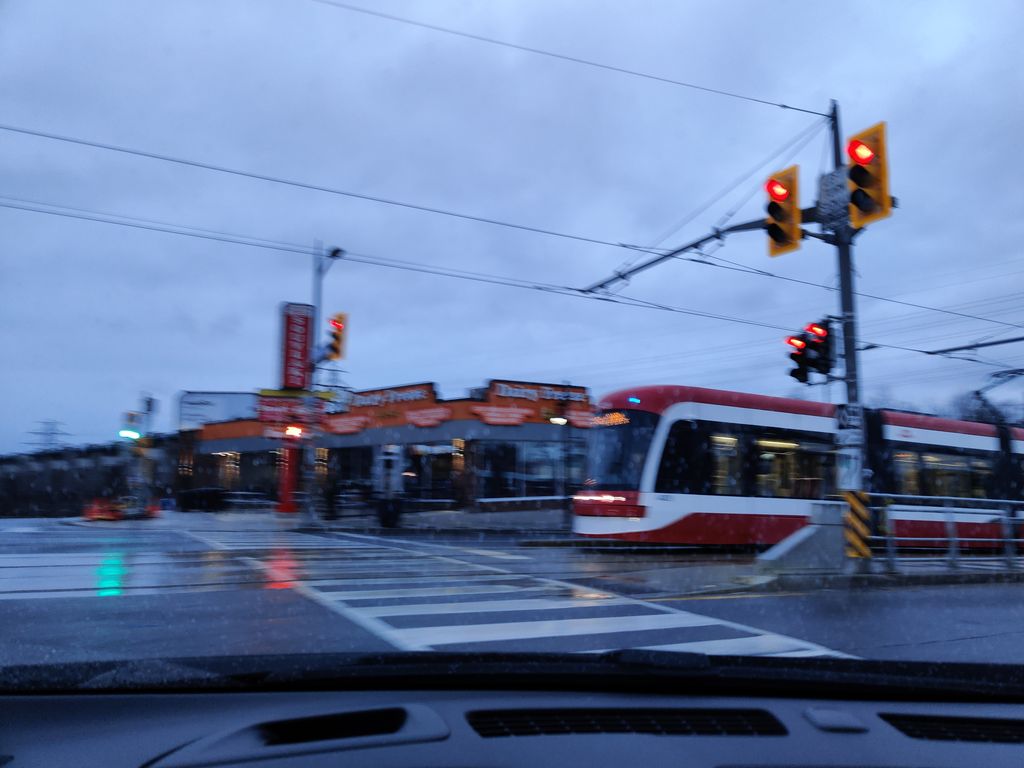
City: toronto